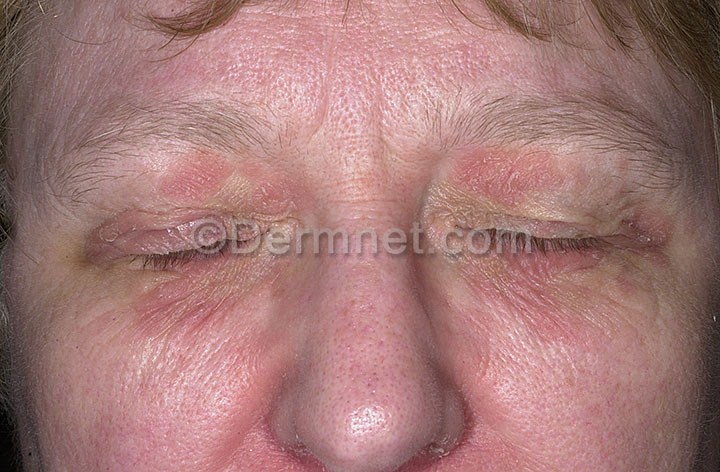
Disease: Poison Ivy Photos and other Contact Dermatitis